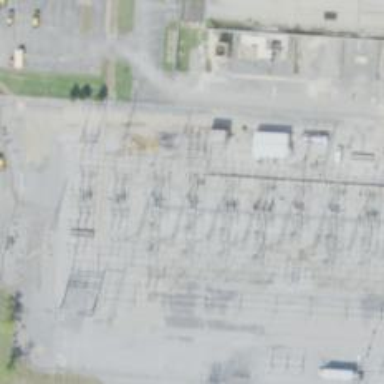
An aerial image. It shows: Switch for power supply.